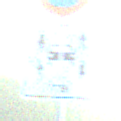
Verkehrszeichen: CarsharingfahrzeugeFrei
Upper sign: EingeschraenktesHalteverbot
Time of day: MorningAfternoon
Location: Outdoor (Nature)
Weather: Clear
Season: NotSpecified
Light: Natural